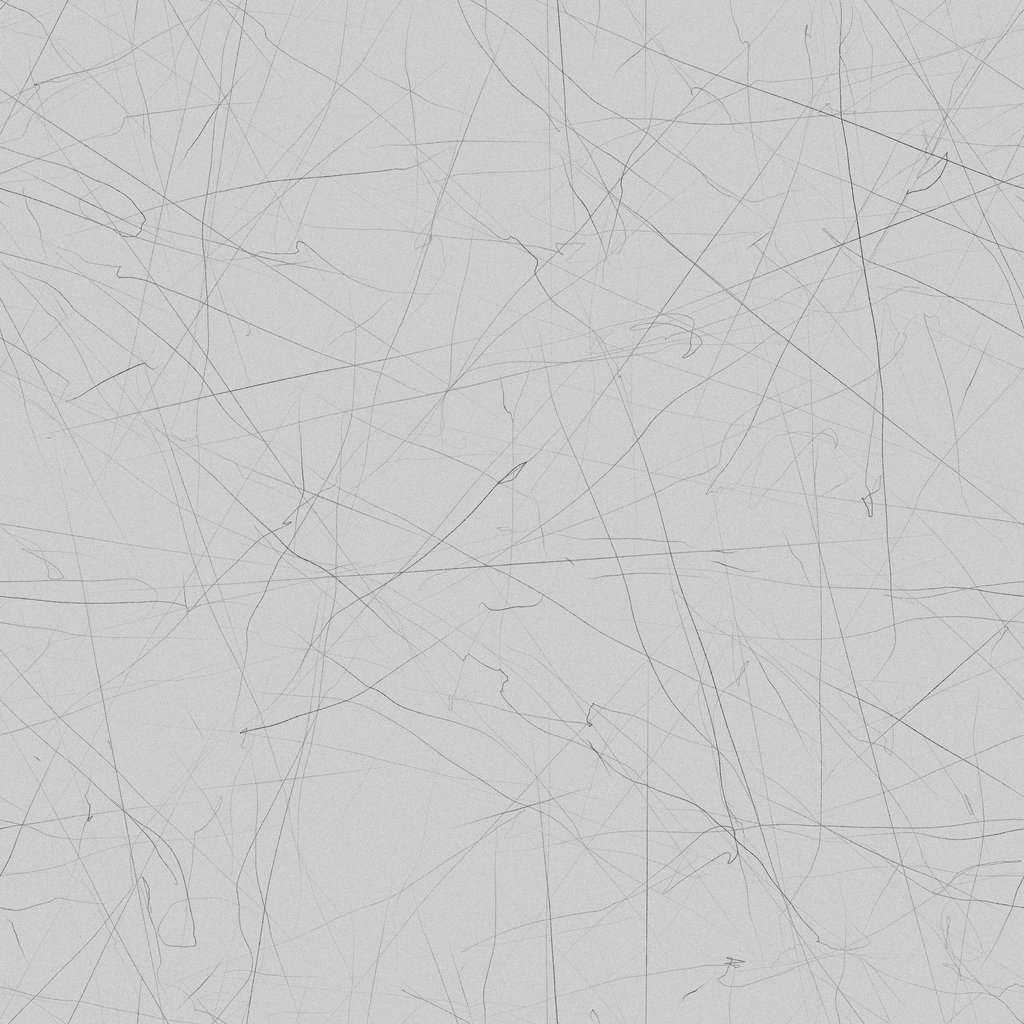
Texture map type: Displacement